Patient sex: M
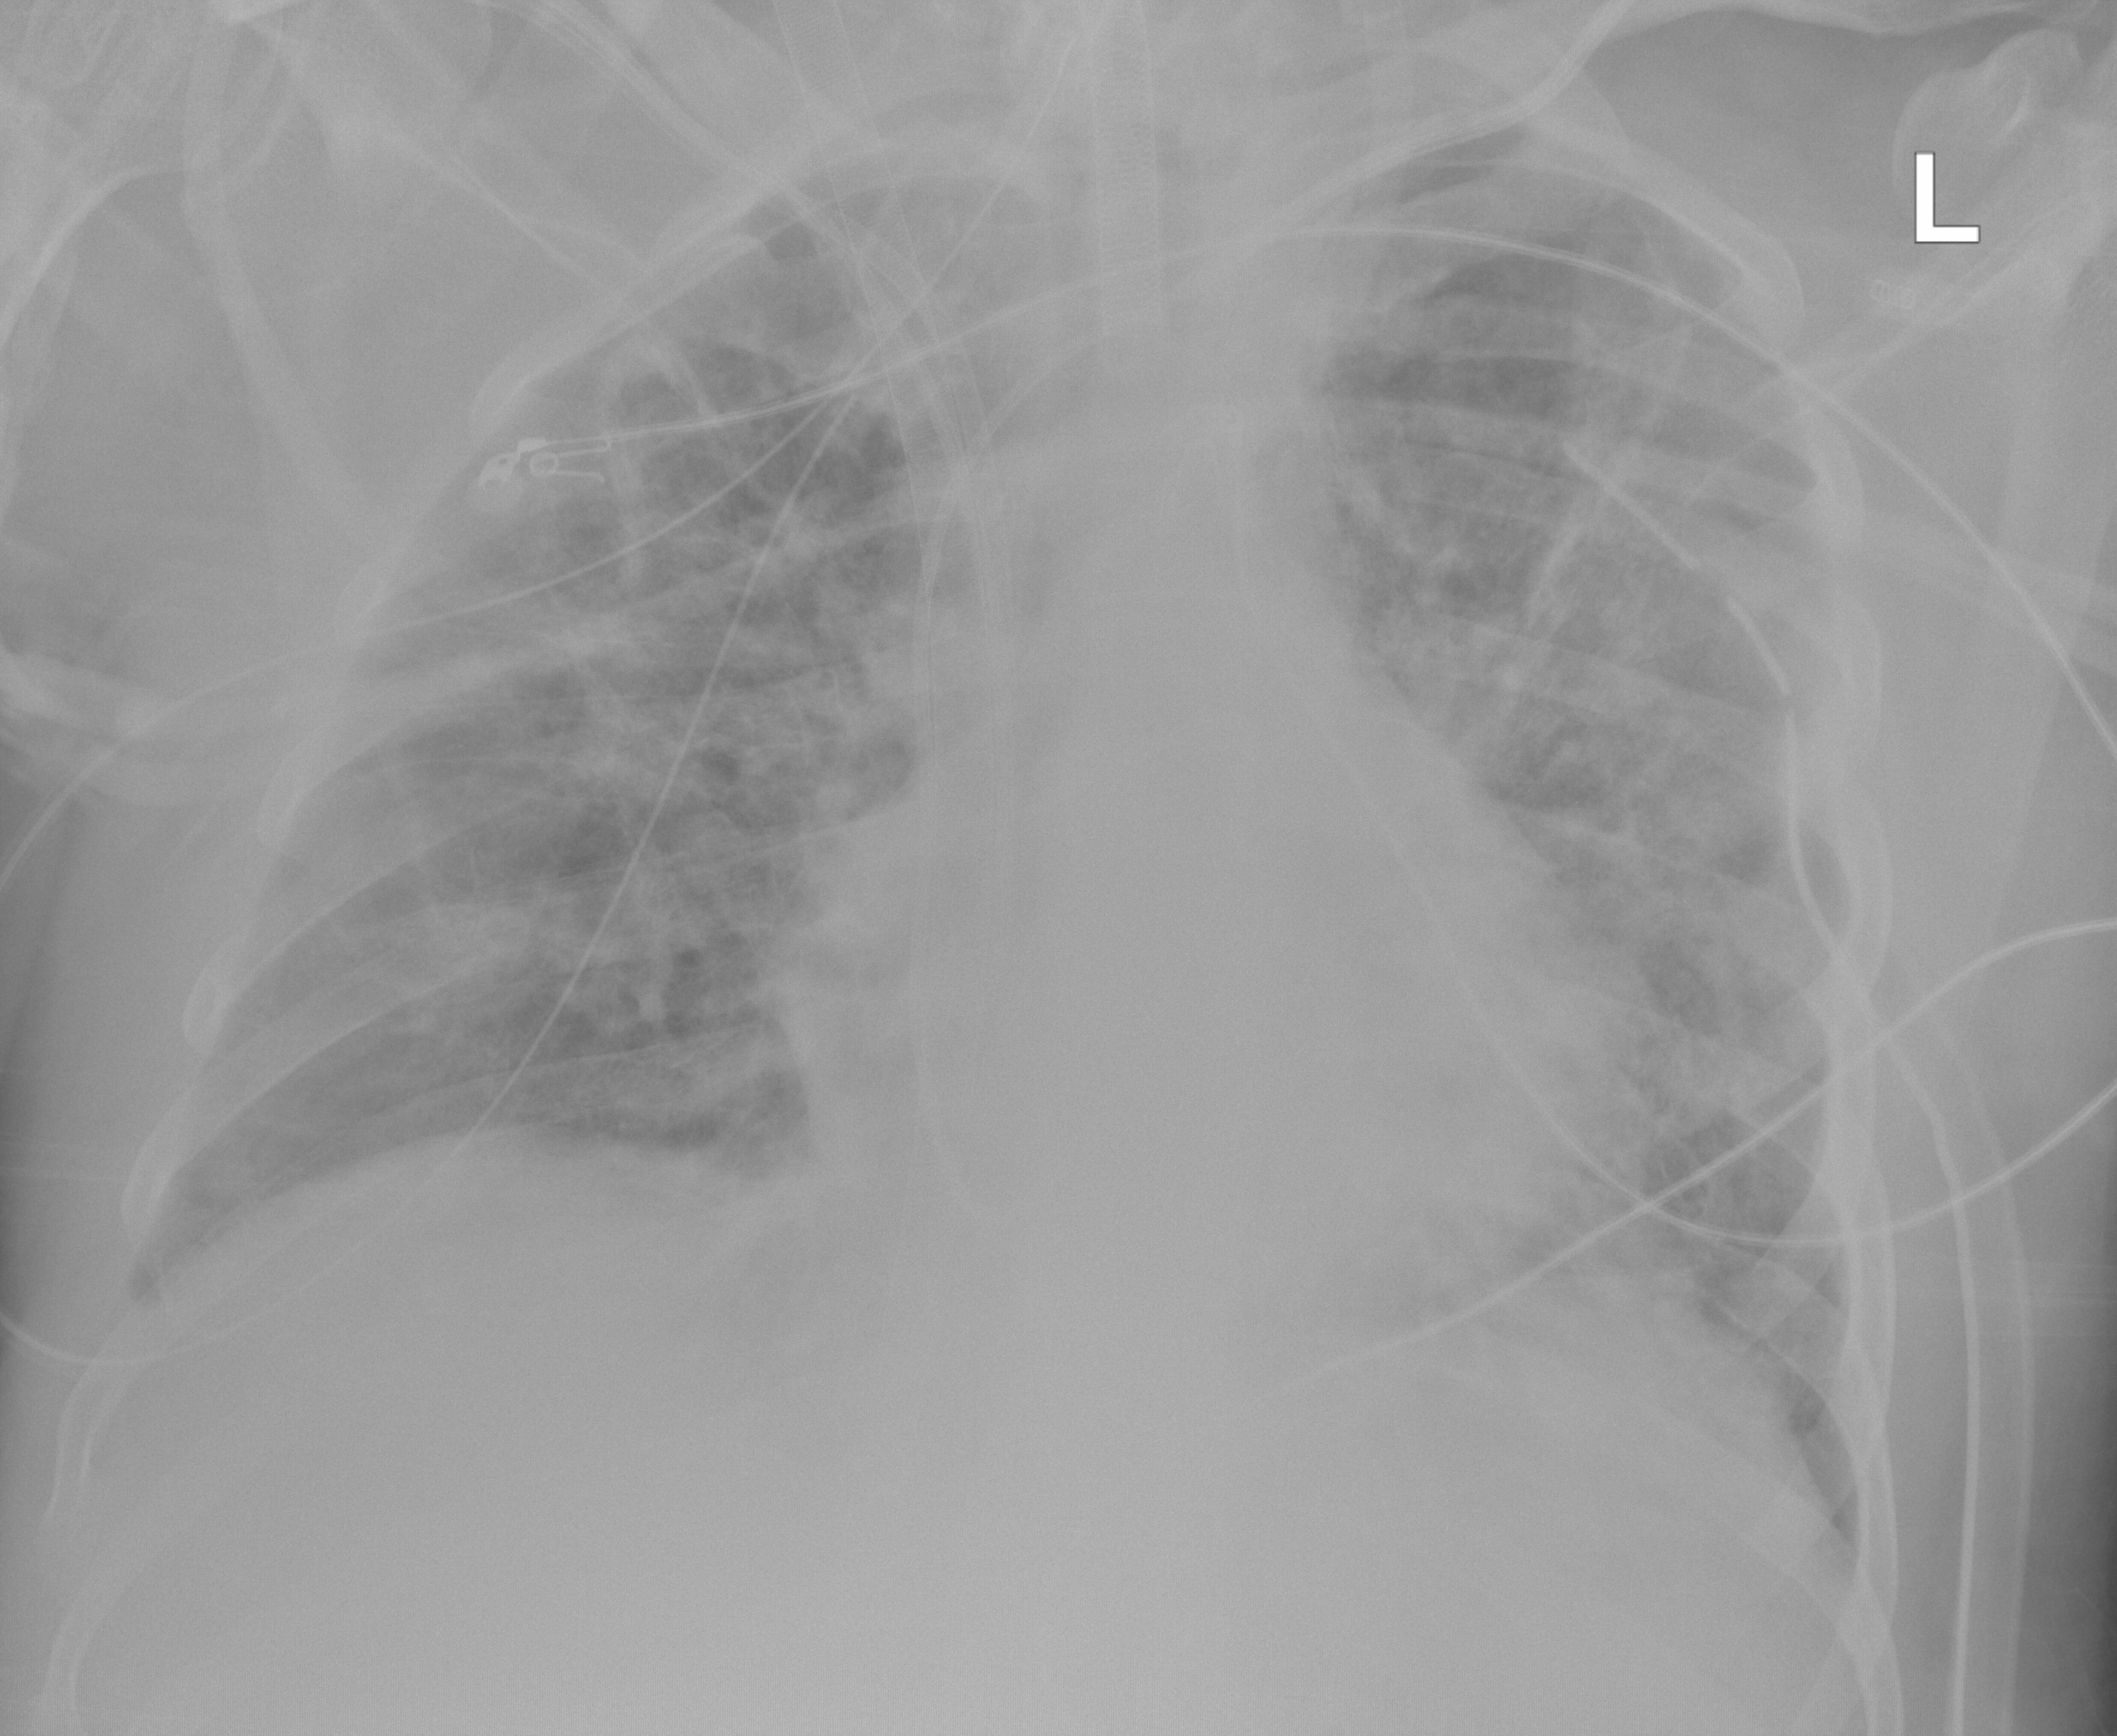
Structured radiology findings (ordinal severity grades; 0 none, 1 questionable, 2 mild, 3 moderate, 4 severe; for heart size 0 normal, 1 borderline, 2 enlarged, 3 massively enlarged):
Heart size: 0
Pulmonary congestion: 2
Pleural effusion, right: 0
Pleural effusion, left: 1
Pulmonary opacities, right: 2
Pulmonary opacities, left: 3
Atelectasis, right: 2
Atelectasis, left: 2